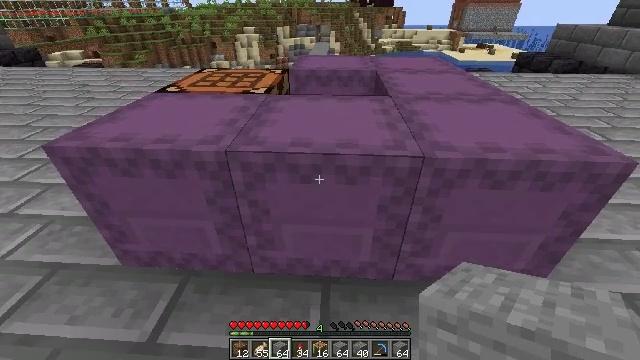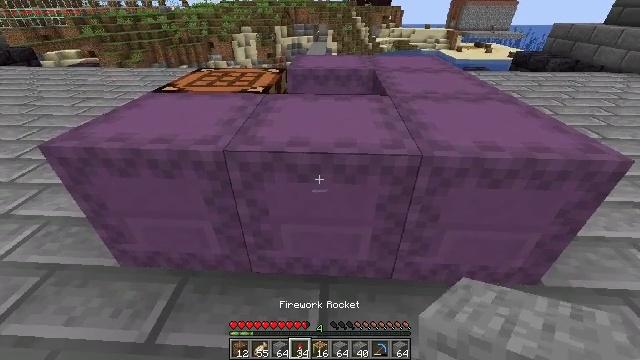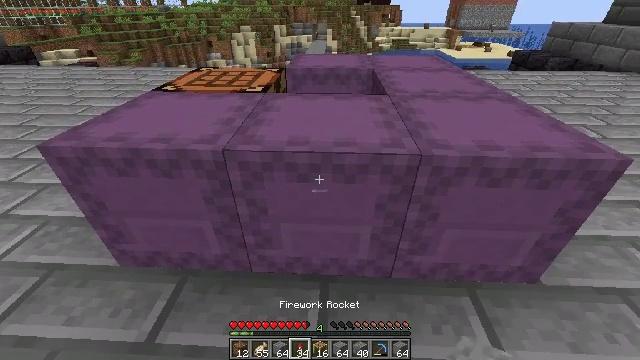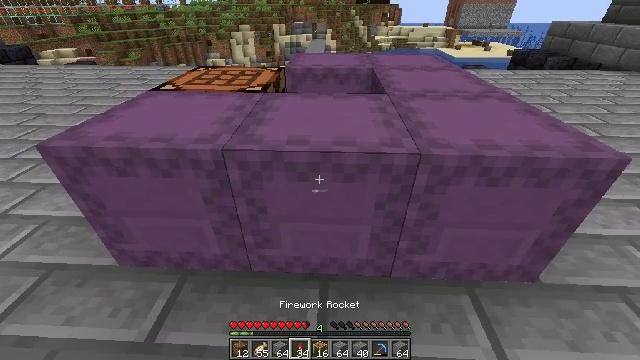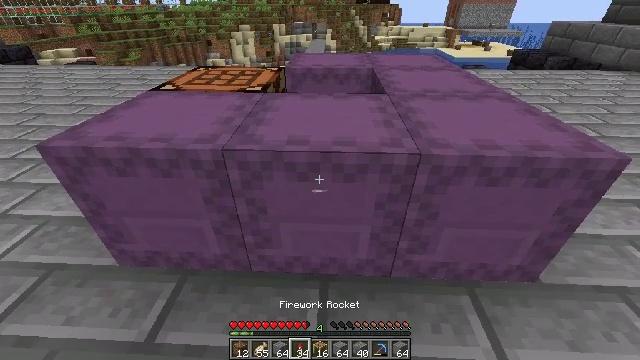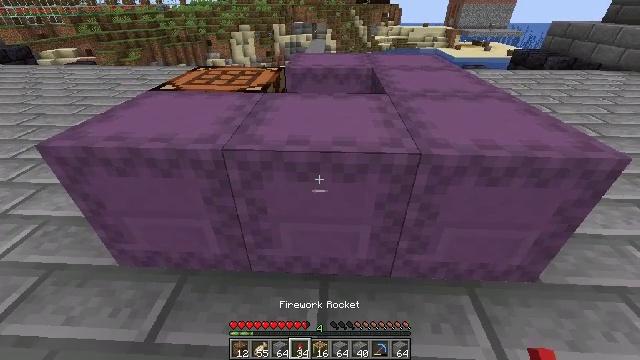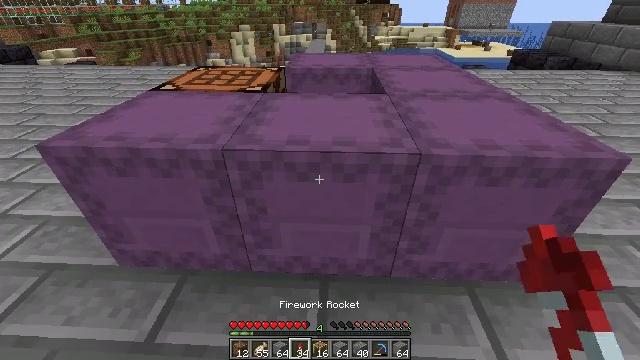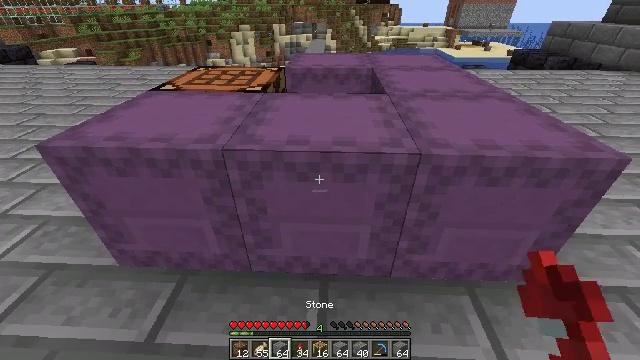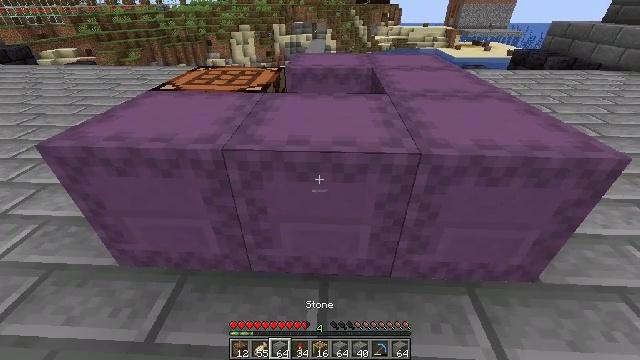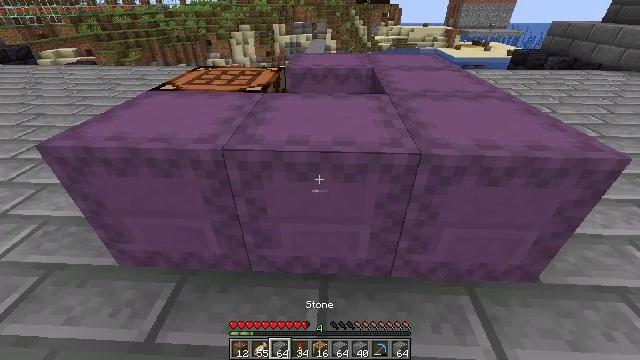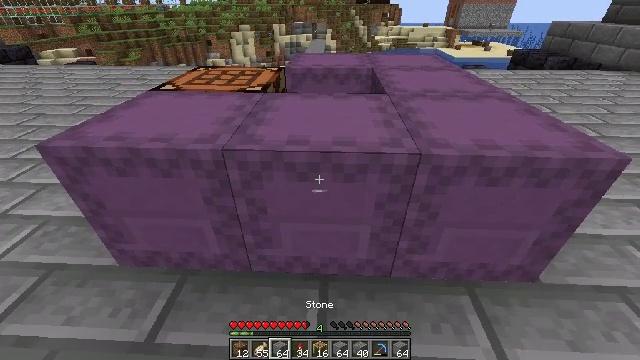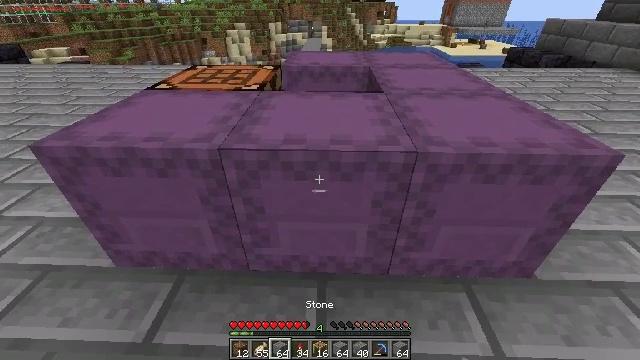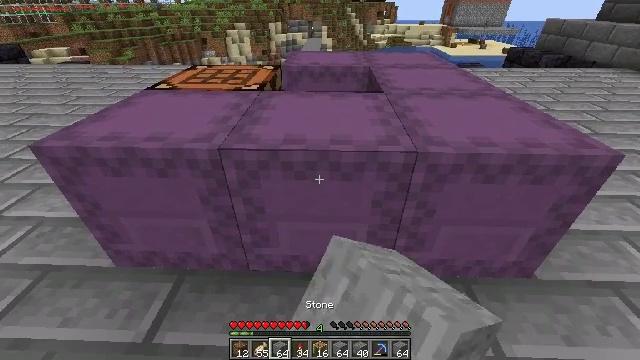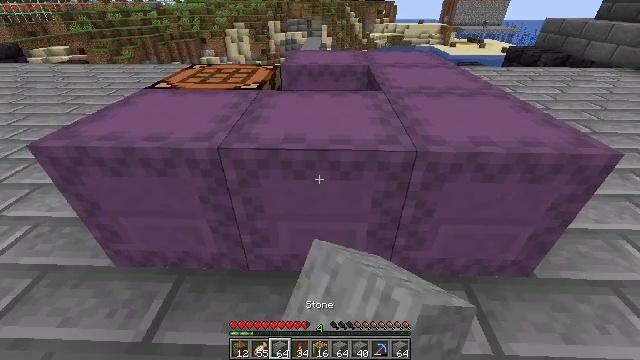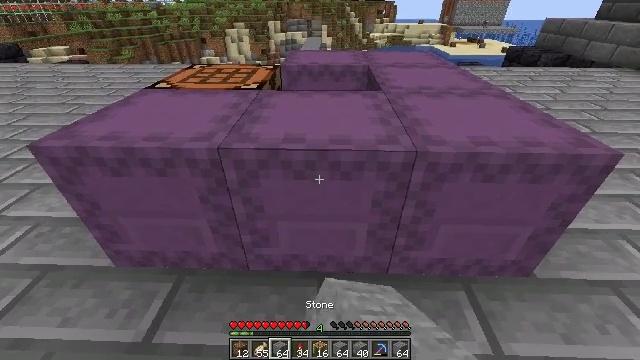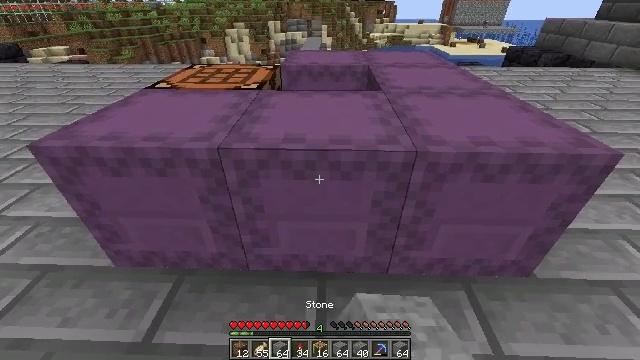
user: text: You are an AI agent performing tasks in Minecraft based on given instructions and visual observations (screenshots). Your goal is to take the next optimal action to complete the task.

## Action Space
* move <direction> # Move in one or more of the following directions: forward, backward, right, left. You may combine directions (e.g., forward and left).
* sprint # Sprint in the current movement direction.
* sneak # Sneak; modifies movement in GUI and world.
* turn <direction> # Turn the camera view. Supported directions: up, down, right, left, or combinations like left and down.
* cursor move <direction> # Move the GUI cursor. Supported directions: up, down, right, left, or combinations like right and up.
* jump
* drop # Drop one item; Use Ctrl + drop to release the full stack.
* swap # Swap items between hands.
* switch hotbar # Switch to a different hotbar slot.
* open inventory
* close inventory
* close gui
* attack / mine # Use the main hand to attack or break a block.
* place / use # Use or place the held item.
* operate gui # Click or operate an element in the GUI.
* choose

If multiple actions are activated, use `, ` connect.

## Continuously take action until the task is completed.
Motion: motion action
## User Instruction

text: Retrieve the shulker box into the inventory.
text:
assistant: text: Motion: no_op
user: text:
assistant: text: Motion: no_op
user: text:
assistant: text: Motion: no_op
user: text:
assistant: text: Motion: no_op
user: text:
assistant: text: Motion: no_op
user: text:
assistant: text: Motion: no_op
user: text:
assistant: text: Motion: no_op
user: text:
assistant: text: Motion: no_op
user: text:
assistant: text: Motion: no_op
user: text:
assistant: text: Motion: no_op
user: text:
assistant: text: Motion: use / place
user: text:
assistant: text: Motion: use / place
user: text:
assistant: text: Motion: no_op
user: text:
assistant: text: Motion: no_op
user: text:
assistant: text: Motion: no_op
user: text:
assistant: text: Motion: no_op
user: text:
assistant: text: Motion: no_op
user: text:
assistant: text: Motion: cursor move right and up
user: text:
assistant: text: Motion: cursor move right and up
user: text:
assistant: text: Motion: cursor move right and up
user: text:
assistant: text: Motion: cursor move up
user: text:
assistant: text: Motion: no_op
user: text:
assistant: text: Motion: no_op
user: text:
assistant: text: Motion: no_op
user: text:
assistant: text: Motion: no_op
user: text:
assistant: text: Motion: no_op
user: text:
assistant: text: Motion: no_op
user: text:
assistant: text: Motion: no_op
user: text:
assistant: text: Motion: no_op
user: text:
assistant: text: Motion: no_op